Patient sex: F
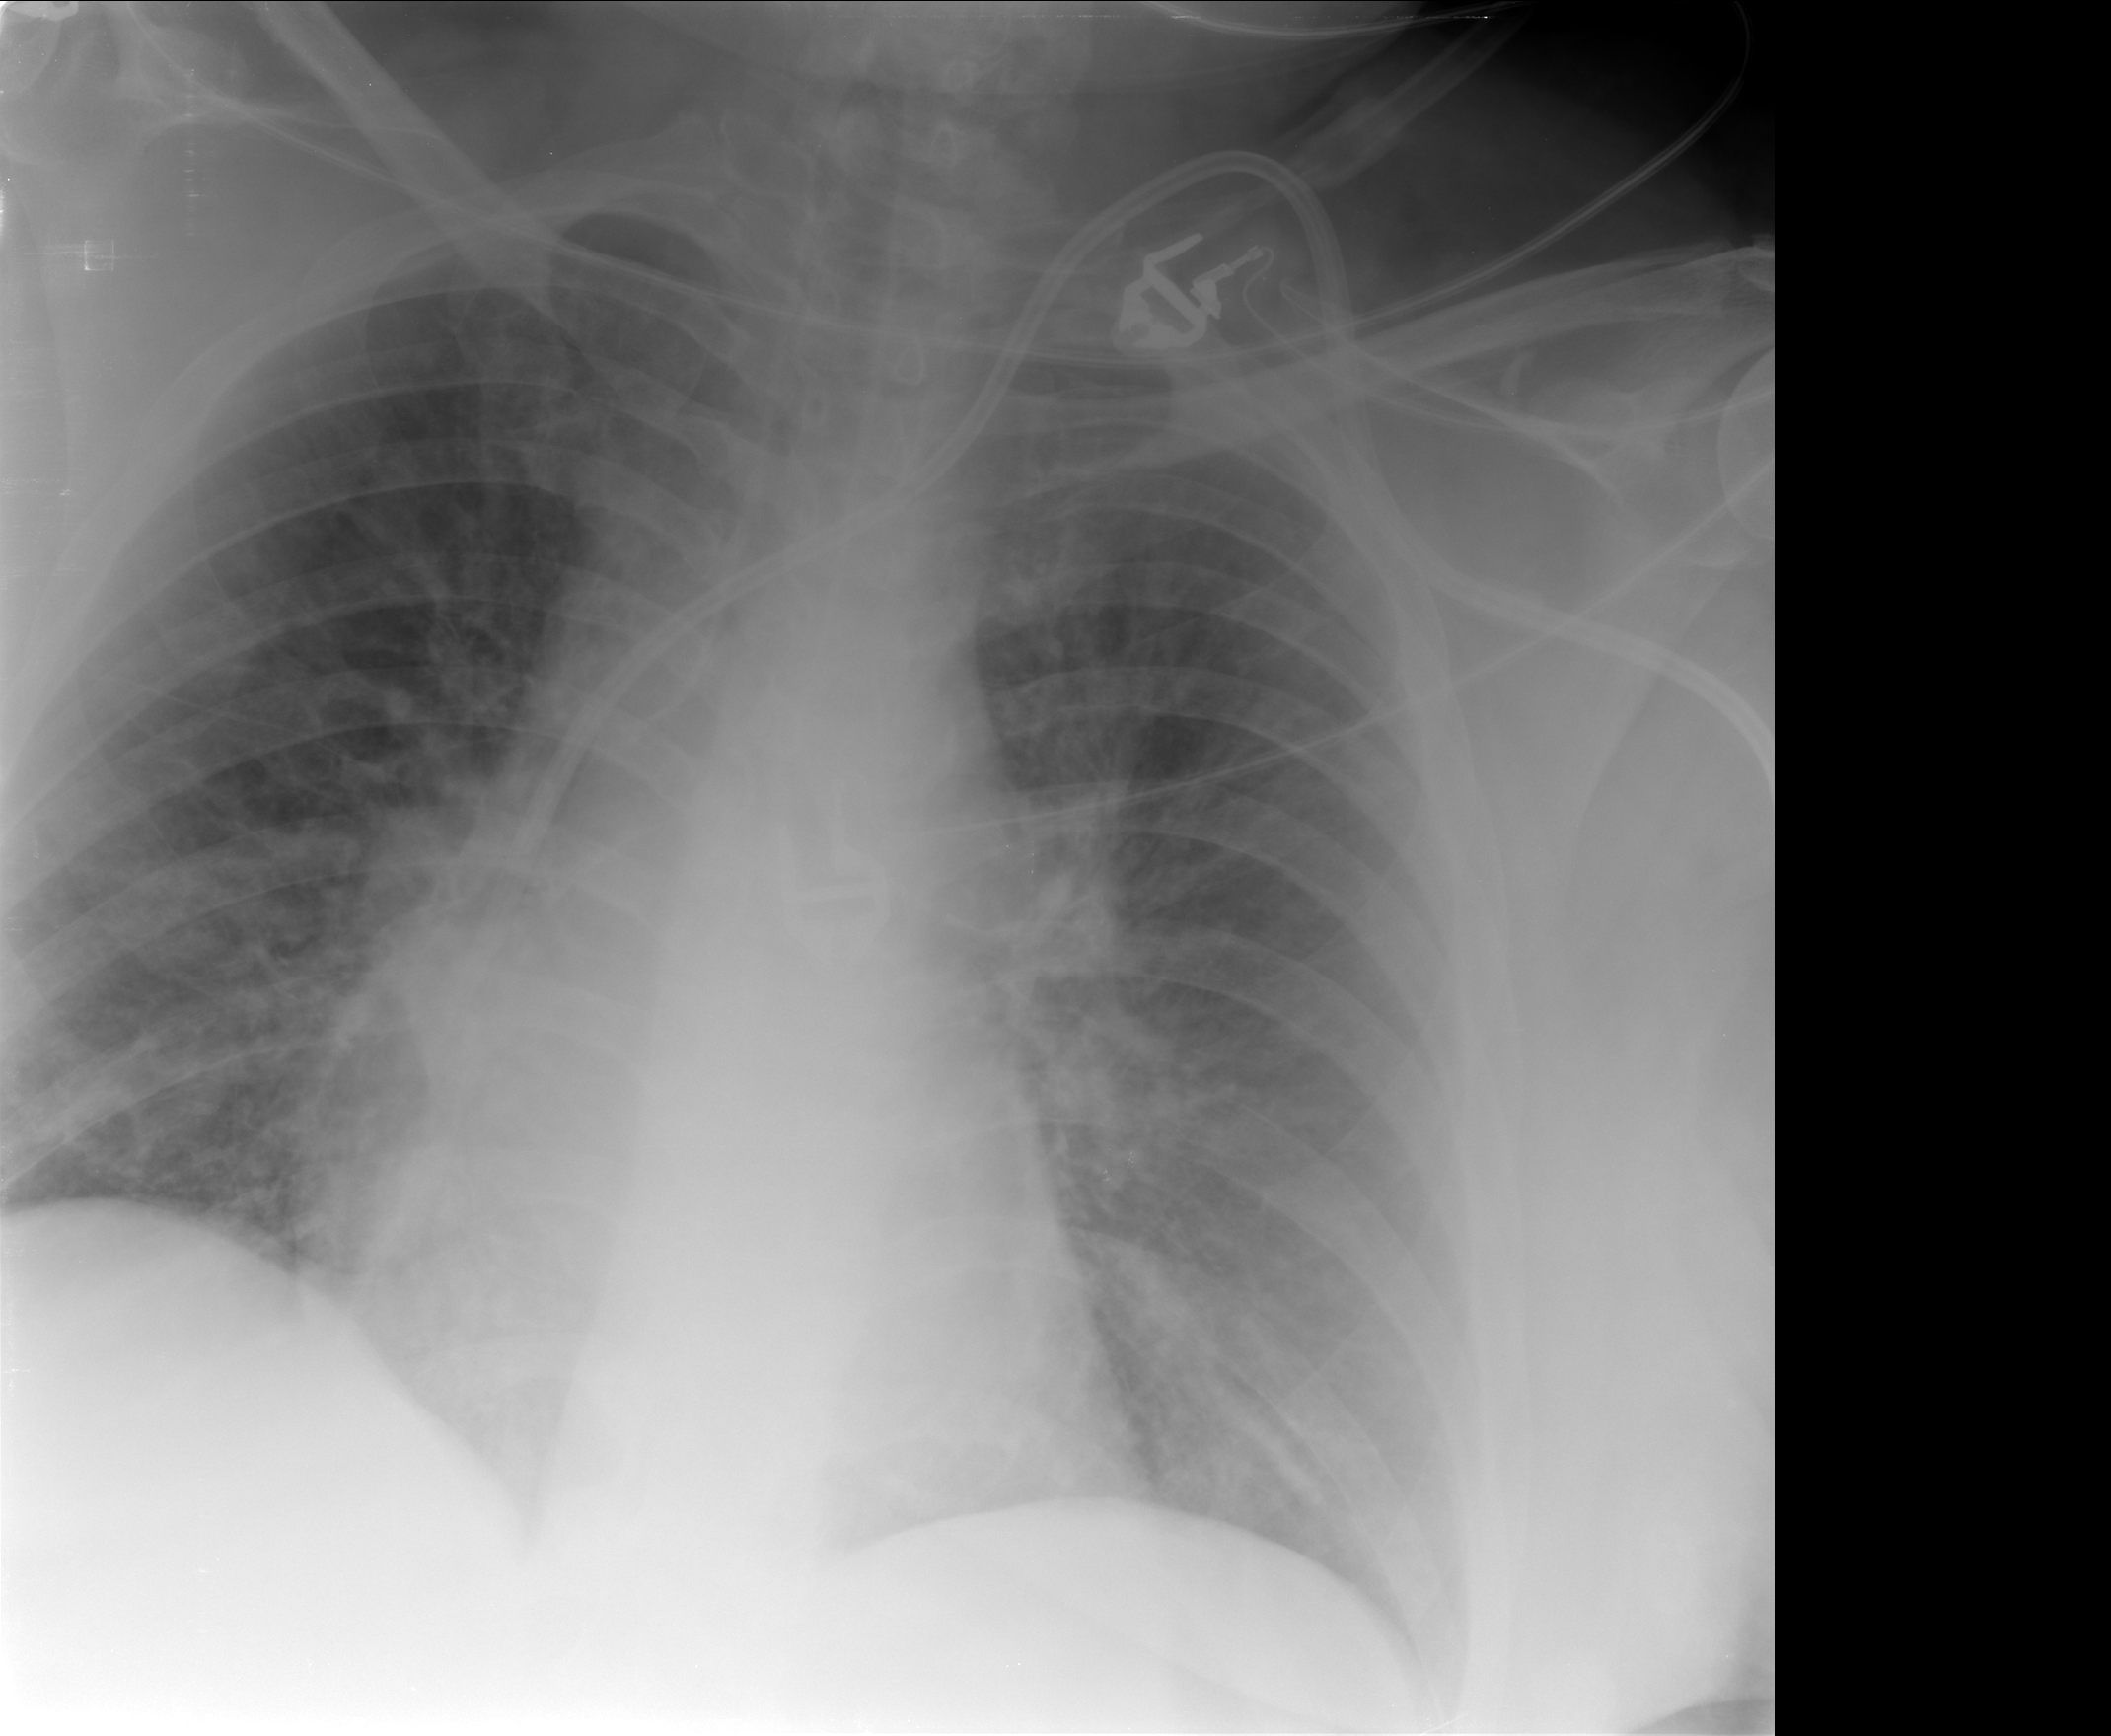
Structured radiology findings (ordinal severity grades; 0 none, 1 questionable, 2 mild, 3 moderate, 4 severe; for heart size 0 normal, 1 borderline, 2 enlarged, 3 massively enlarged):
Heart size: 0
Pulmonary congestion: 3
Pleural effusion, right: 0
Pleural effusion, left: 0
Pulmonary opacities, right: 2
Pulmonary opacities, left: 2
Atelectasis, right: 0
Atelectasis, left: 0